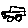
Label: car